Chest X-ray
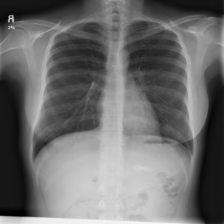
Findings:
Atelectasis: negative
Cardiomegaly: negative
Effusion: negative
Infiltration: negative
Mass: negative
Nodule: negative
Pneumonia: negative
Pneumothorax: negative
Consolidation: negative
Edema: negative
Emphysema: negative
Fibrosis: negative
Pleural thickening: negative
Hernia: negative